Question: I am working on caching data on my Visual Studio 2012 MVC4 website. I analyse network traffic from F12 Developer Tools. I can see that data is cached but I didn't understand the red surrounded part (see below). It seems to be redundant.

So for example the /Contact/Index.js is cached (304)
But /Contact/Index.js?_=1353604295011 is not cached (200) and seems to be the same file?
Does someone can explain me?
Thanks.
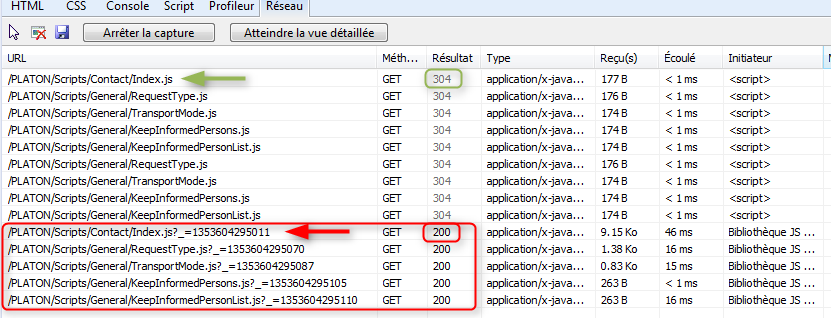
Answer: We encountered a similar issue. Do you have JavaScript includes inside a DOM element that is being manipulated? If you are rewriting part of the DOM that has script tags within, it will reload those JavaScript tags in the exact manner that you are mentioning.
The ?_= appended to the end of the URL is a Unix epoch designed to break the cache.